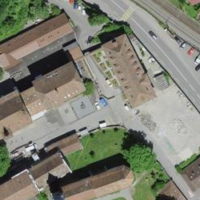
EUNIS habitat code: 54
Species observed at this site:
Chelidonium majus